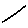
Label: line